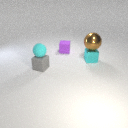
small cyan rubber sphere to the left of large brown metal sphere